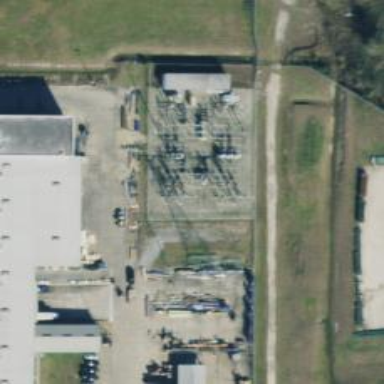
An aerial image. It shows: Switch for power supply.